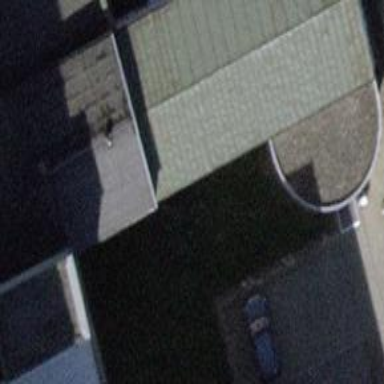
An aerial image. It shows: Building with gabled black roof made of tar paper.